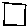
Label: square